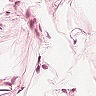
Metastatic tissue present: no